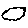
Label: cloud